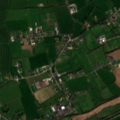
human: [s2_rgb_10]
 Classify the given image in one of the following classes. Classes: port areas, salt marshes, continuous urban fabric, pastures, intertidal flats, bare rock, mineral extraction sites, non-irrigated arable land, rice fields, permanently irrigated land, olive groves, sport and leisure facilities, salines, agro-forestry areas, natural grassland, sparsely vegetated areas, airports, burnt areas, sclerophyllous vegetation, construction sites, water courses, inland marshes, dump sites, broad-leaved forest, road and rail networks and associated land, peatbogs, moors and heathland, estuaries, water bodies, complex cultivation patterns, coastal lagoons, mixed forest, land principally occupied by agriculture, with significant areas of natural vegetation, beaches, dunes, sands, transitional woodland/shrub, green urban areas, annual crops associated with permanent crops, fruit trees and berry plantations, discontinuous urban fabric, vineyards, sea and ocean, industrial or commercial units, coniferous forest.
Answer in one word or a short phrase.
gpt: discontinuous urban fabric, non-irrigated arable land, pastures